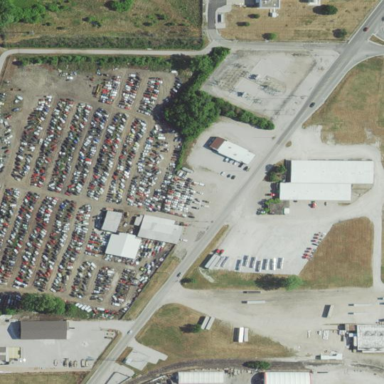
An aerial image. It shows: Industrial area designated for auto wrecking activities.